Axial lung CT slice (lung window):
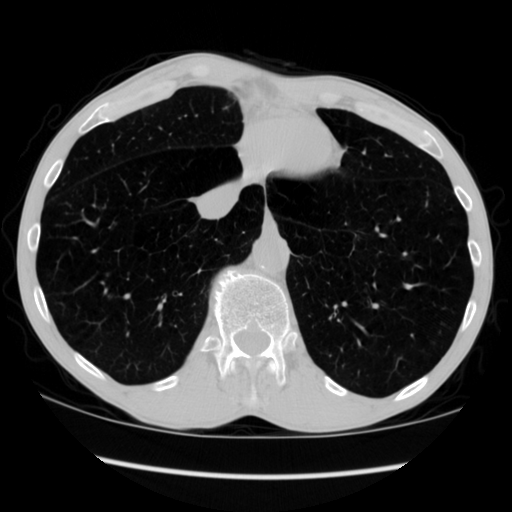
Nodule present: no